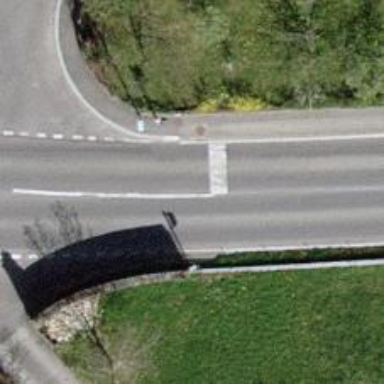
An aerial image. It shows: Road with traffic signals.